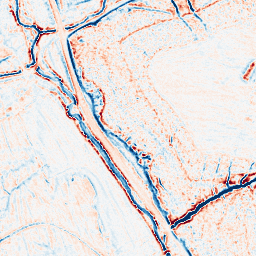
Category: edge_preserving
Decomposition family: bilateral
Decomposition parameters: d: 9
sigma_color: 100
sigma_space: 50
Upsampling method: bspline
Upsampling parameters: scale: 2
Upsampling scale: 2